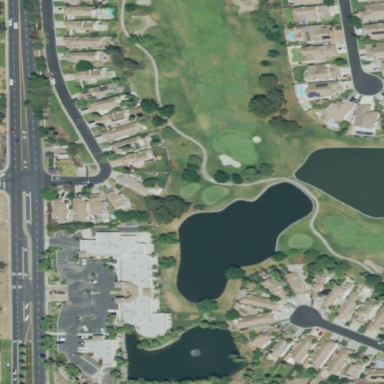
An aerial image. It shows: Scenic view of water hazard on golf course. The natural water feature adds beauty to the landscape.